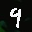
Label: 9